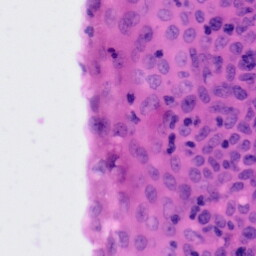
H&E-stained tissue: Tonsil